Field crop: tomato
Growth stage: 1
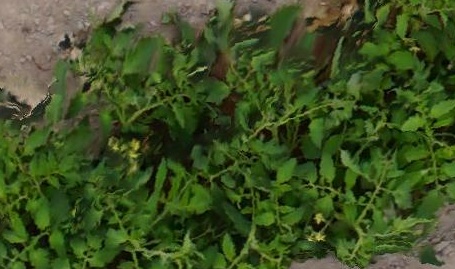
Species: tomato